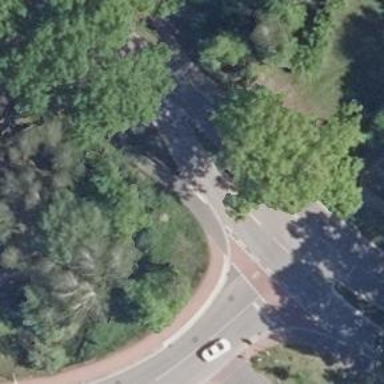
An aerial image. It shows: Traffic calming island.